【题型】选择题　【知识点】向量　【难度】easy
如图，已知向量 $\vec{a}, \vec{b}, \vec{c}$，那么下列结论正确的是

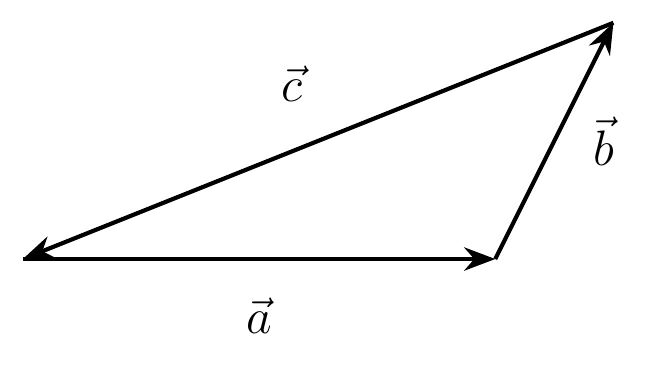
【解答】
A. $\vec{a} + \vec{b} = \vec{c}$ \qquad B. $\vec{a} + \vec{b} = -\vec{c}$ \qquad C. $\vec{a} - \vec{b} = -\vec{c}$ \qquad D. $\vec{b} + \vec{c} = \vec{a}$

\textbf{【答案】} B

\textbf{【解析】} 根据向量加法的三角形法则，$\vec{a}, \vec{b}$ 向量首尾顺次相连，所以根据图形可知，$\vec{a} + \vec{b}$ 与向量 $\vec{c}$ 反向且相等，所以 $\vec{a} + \vec{b} = -\vec{c}$. 故选择 B.